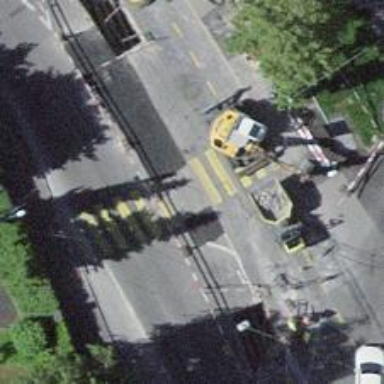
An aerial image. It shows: Marked road crossing with pedestrian island.